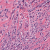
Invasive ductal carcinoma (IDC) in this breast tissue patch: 1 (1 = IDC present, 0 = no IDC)